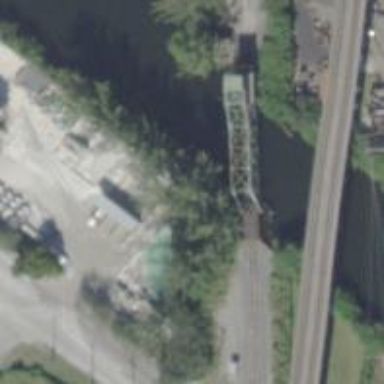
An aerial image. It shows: Movable bascule railway bridge over water.